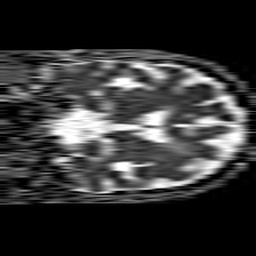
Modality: ADC
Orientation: coronal
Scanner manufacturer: philips
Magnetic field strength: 1.5 T
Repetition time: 4.6 s
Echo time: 0.08517 s